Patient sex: F
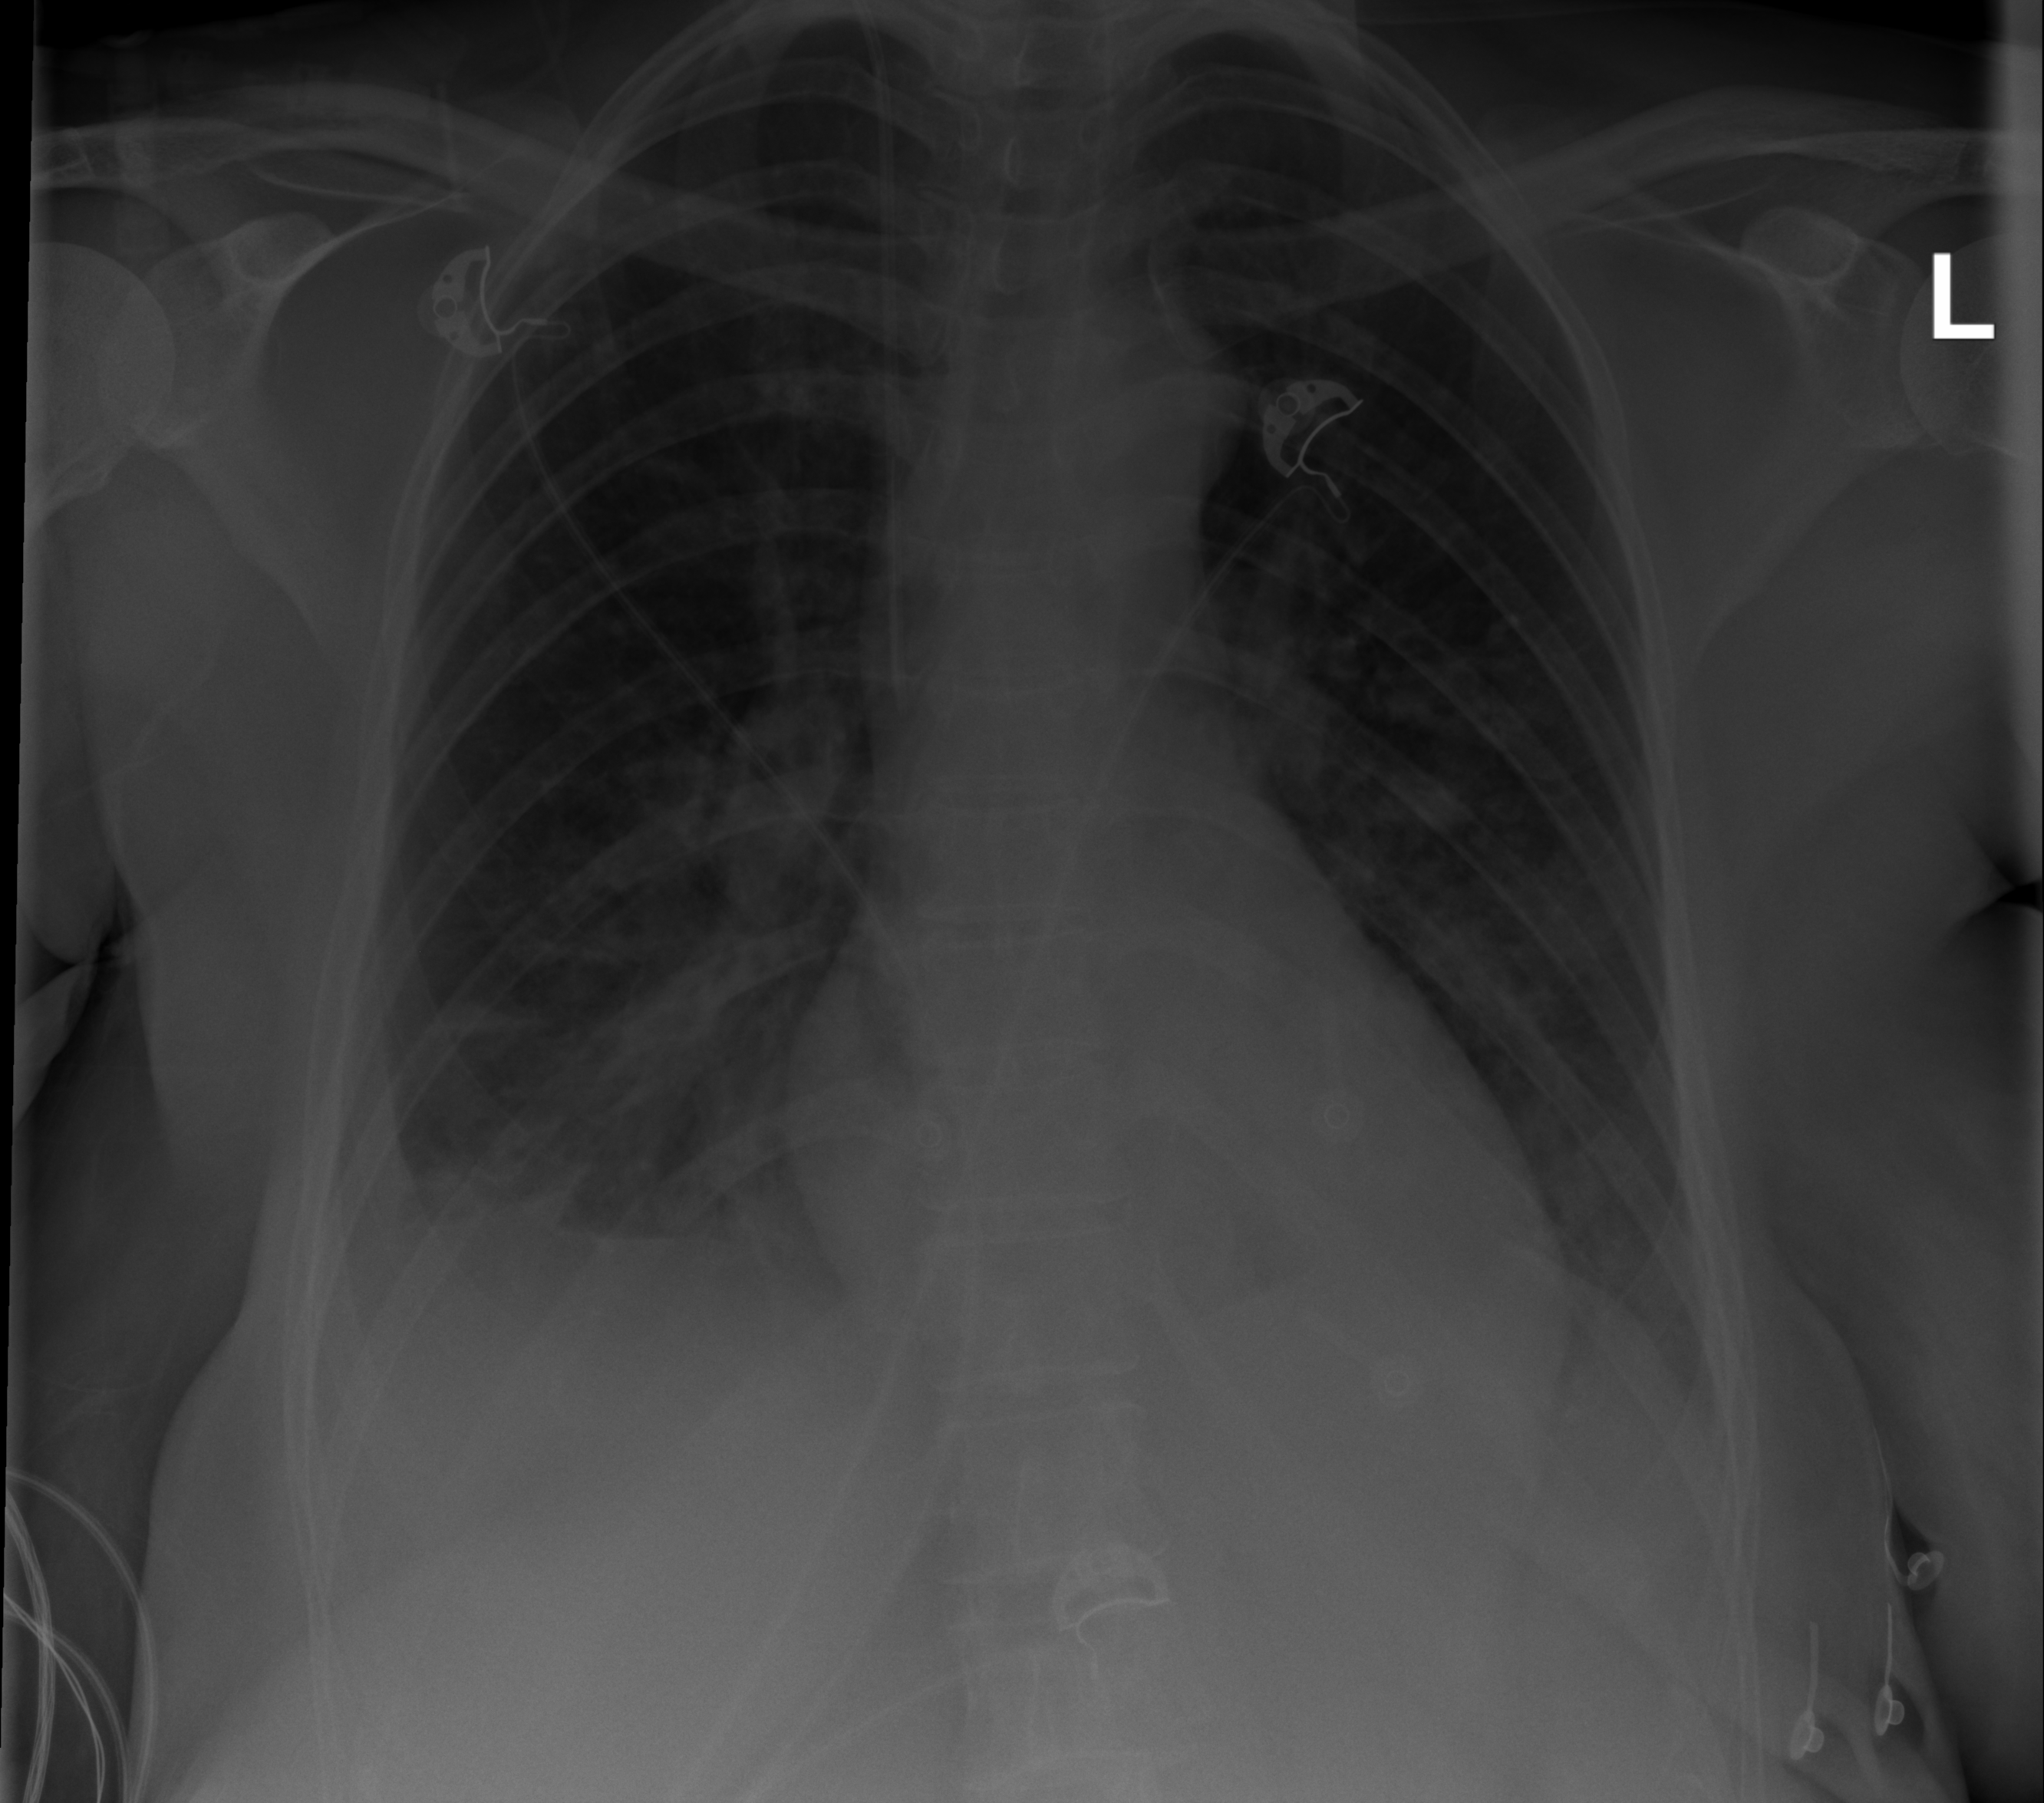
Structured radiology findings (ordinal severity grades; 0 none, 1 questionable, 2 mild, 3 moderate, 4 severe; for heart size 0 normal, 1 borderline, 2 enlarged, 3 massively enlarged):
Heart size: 1
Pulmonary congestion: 0
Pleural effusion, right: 2
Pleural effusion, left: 2
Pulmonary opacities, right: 1
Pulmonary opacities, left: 2
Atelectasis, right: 2
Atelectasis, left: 0